Question: My program takes user name and password authentication from user before initialising the program,
so i created a button login to which i associated ActionListener as show below
'''
login.addActionListener(new ActionListener(){
public void actionPerformed(ActionEvent event){
if(txtUserName.getText().equals("Suraj") && (txtPwd.getPassword().toString()).equals("s123")){
dispose();
TimeFrame tFrame = new TimeFrame(userName);
tFrame.setVisible(true);
tFrame.setDefaultCloseOperation(JFrame.DO_NOTHING_ON_CLOSE);
tFrame.setLayout(new GridLayout());
} else {
JOptionPane.showMessageDialog(null,"User name or password don't match","Acces Denied", JOptionPane.ERROR_MESSAGE);
}
'''
Now the problem that occurs is even if i enter correct password, program displays an error message
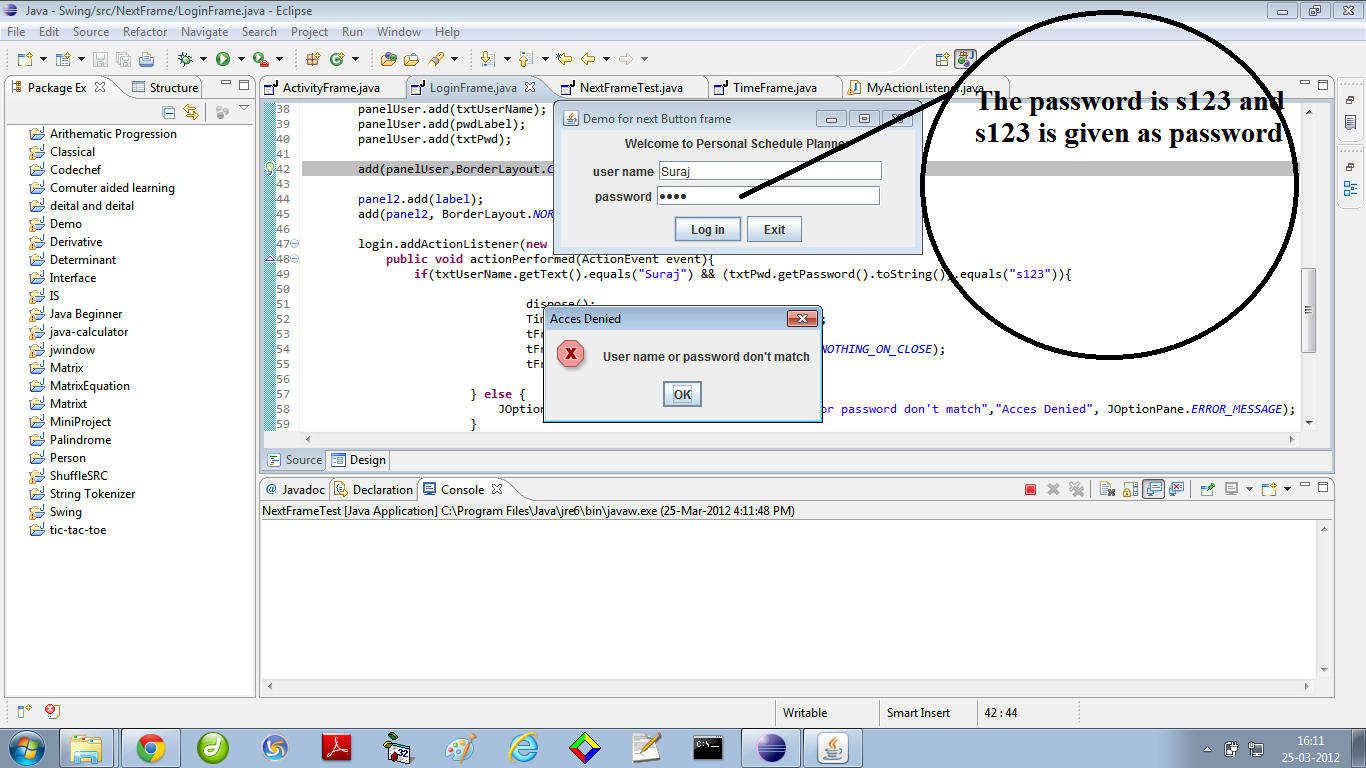
Answer: 'getPassword()' returns a 'char[]'. The 'toString()' on it does not return the contents as a string as you assume.
Try 'new String(txtPwd.getPassword()).equals("s123")'.
However, there is a reason it is a 'char<URL>